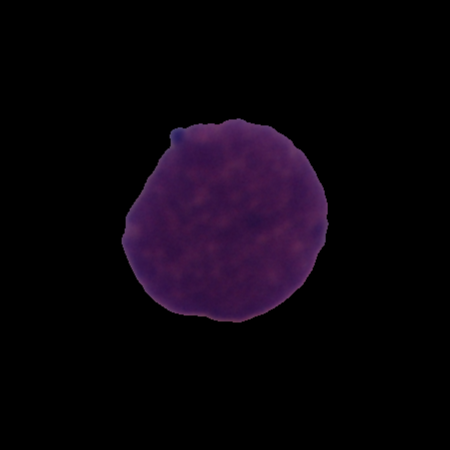
Label: cancer